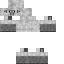
A female skeleton skin with pale skin, wearing white bald dressed in a red tshirt and red pants, featuring a closed mouth.